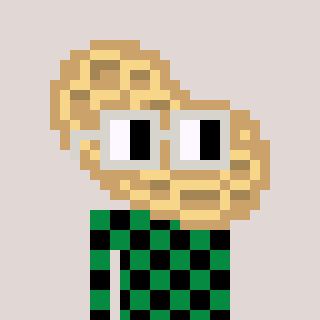
a pixel art character with square light gray glasses, a peanut-shaped head and a green-colored body on a warm background